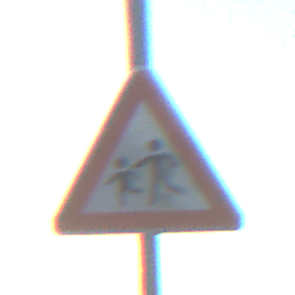
Verkehrszeichen: KinderRechts
Umgebung: Outdoor, Nature
Tageszeit: SunriseSunset
Wetter: Clear
Licht: Natural
Jahreszeit: NotSpecified
Kontrast: LowContrast